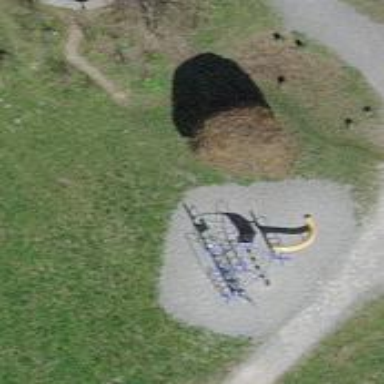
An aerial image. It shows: Playground area for leisure activities on the land.